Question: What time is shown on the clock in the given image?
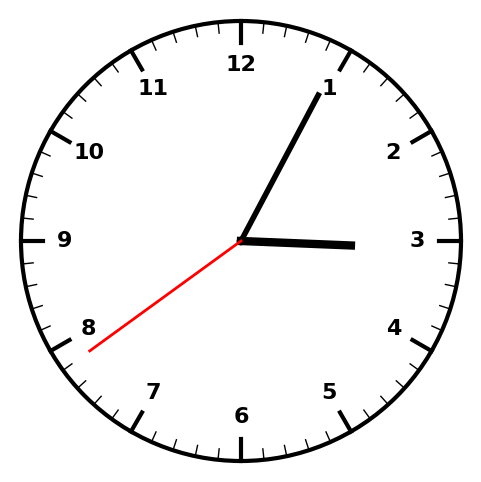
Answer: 03:04:39